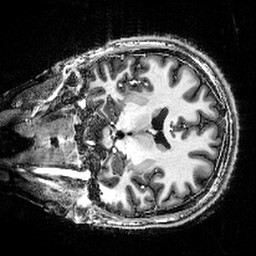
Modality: T1w
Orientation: coronal
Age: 23
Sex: female
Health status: healthy
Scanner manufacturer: siemens
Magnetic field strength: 9.4 T
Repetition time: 6 s
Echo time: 0.0023 s